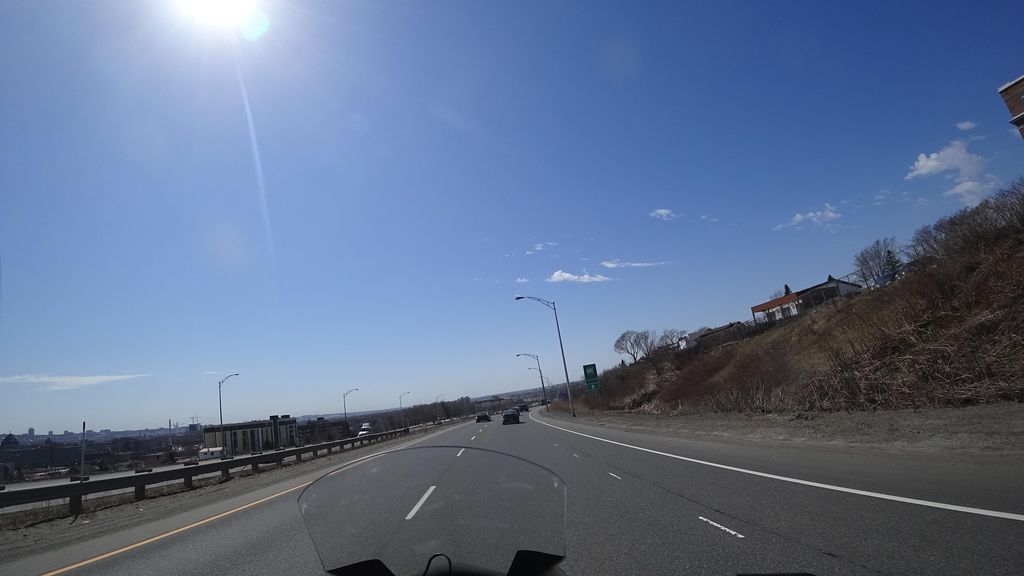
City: quebec_city